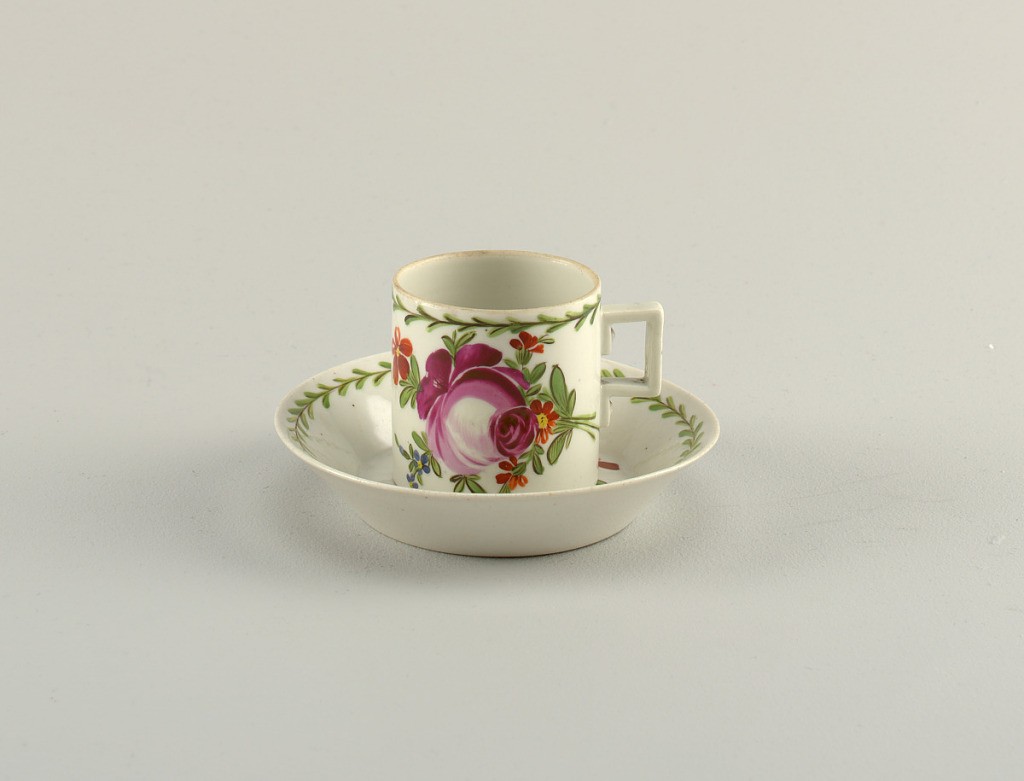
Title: Cup and Saucer
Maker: Wallendorf Porcelain Manufactory, German, established 1764
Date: ca. 1800
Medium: hard paste porcelain, vitreous enamel
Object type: cup and saucer
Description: Cylindrical cup; rectangular strap handle, with simulated screw heads. Saucer flat with flaring sides.